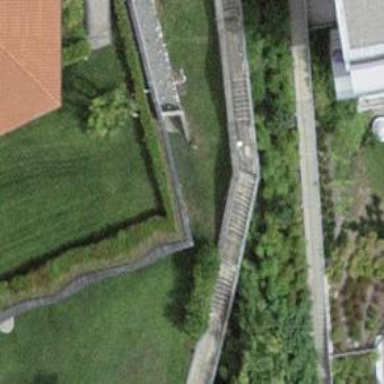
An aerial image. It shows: Steps made of paving stones.